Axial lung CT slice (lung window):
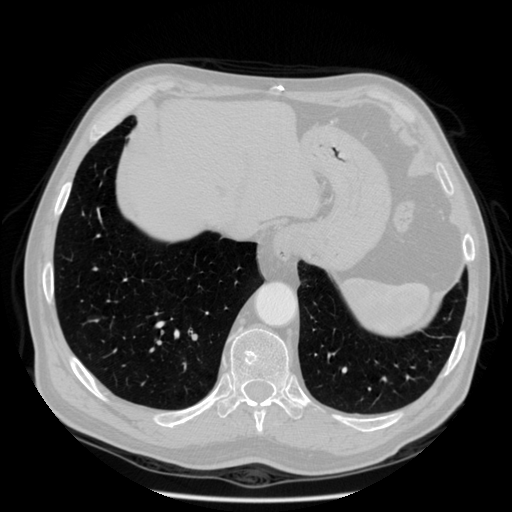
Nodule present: no